Current action and preconditions to check: trajectory_clear

Your task: For each precondition in the list above, predict whether it will hold at this action.

Consider the current scene as observed from the mobile robot's camera, and analyze the predicted future states of all dynamic agents (e.g., people, animals, vehicles, or any moving entities) within the NEXT SECOND.

IMPORTANT: Only answer "very likely" if you are absolutely certain—based on strong, clear evidence—that a dynamic agent will violate the precondition in the predicted future state. Do NOT answer "very likely" for unlikely, ambiguous, or low-probability risks.

Ask yourself for each precondition: Is there a high probability, with clear and convincing evidence, that the predicted future states of any dynamic agent will interfere with the predicted future state of the currently executing action within the NEXT SECOND, causing that precondition to fail?

Assess the risk level based on these predictions. Use "likely" or "very likely" if motions create a clear risk of interference.

Use "neutral" or "improbable" if agents are nearby but their predicted paths are clearly diverging or non-conflicting.

Failure Risk Categories: "very improbable", "improbable", "neutral", "likely", "very likely"

Answer Format: Output ONLY the probability_of_failure value from these categories: "very improbable", "improbable", "neutral", "likely", "very likely"

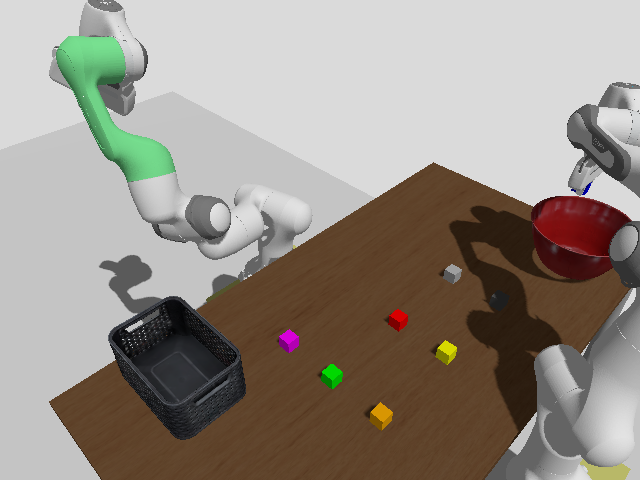

Answer: very improbable